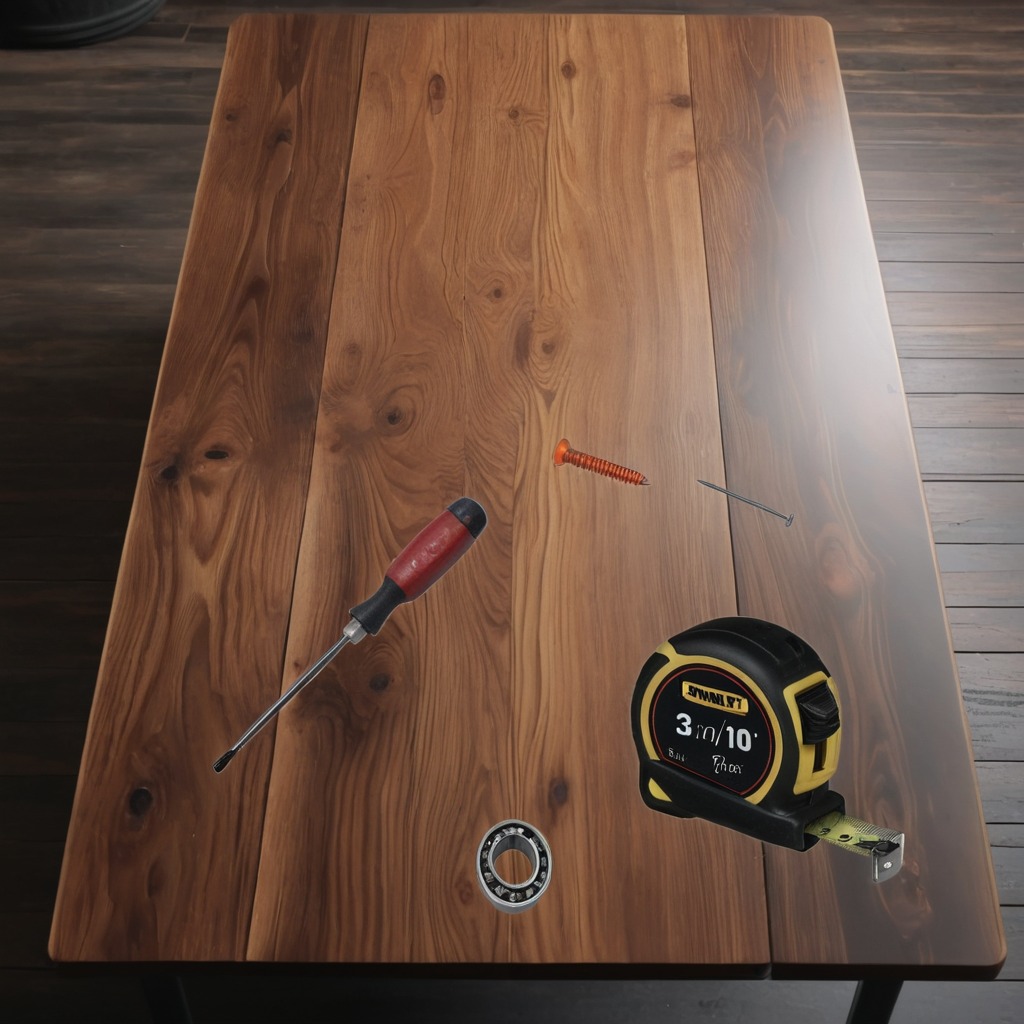
A metal ball bearing, a measuring tape, a metal machine screw, an iron nail, and a screwdriver are lying on the oil-spilled wooden table in a vintage motorcycle garage.